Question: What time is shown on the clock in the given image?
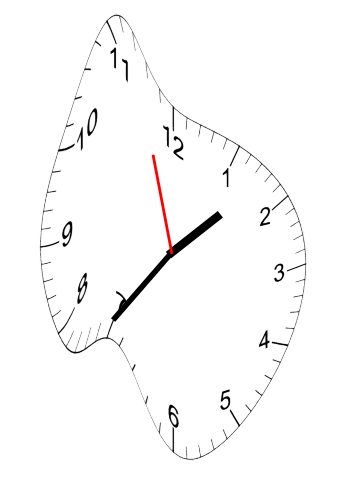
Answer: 01:35:57